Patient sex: M
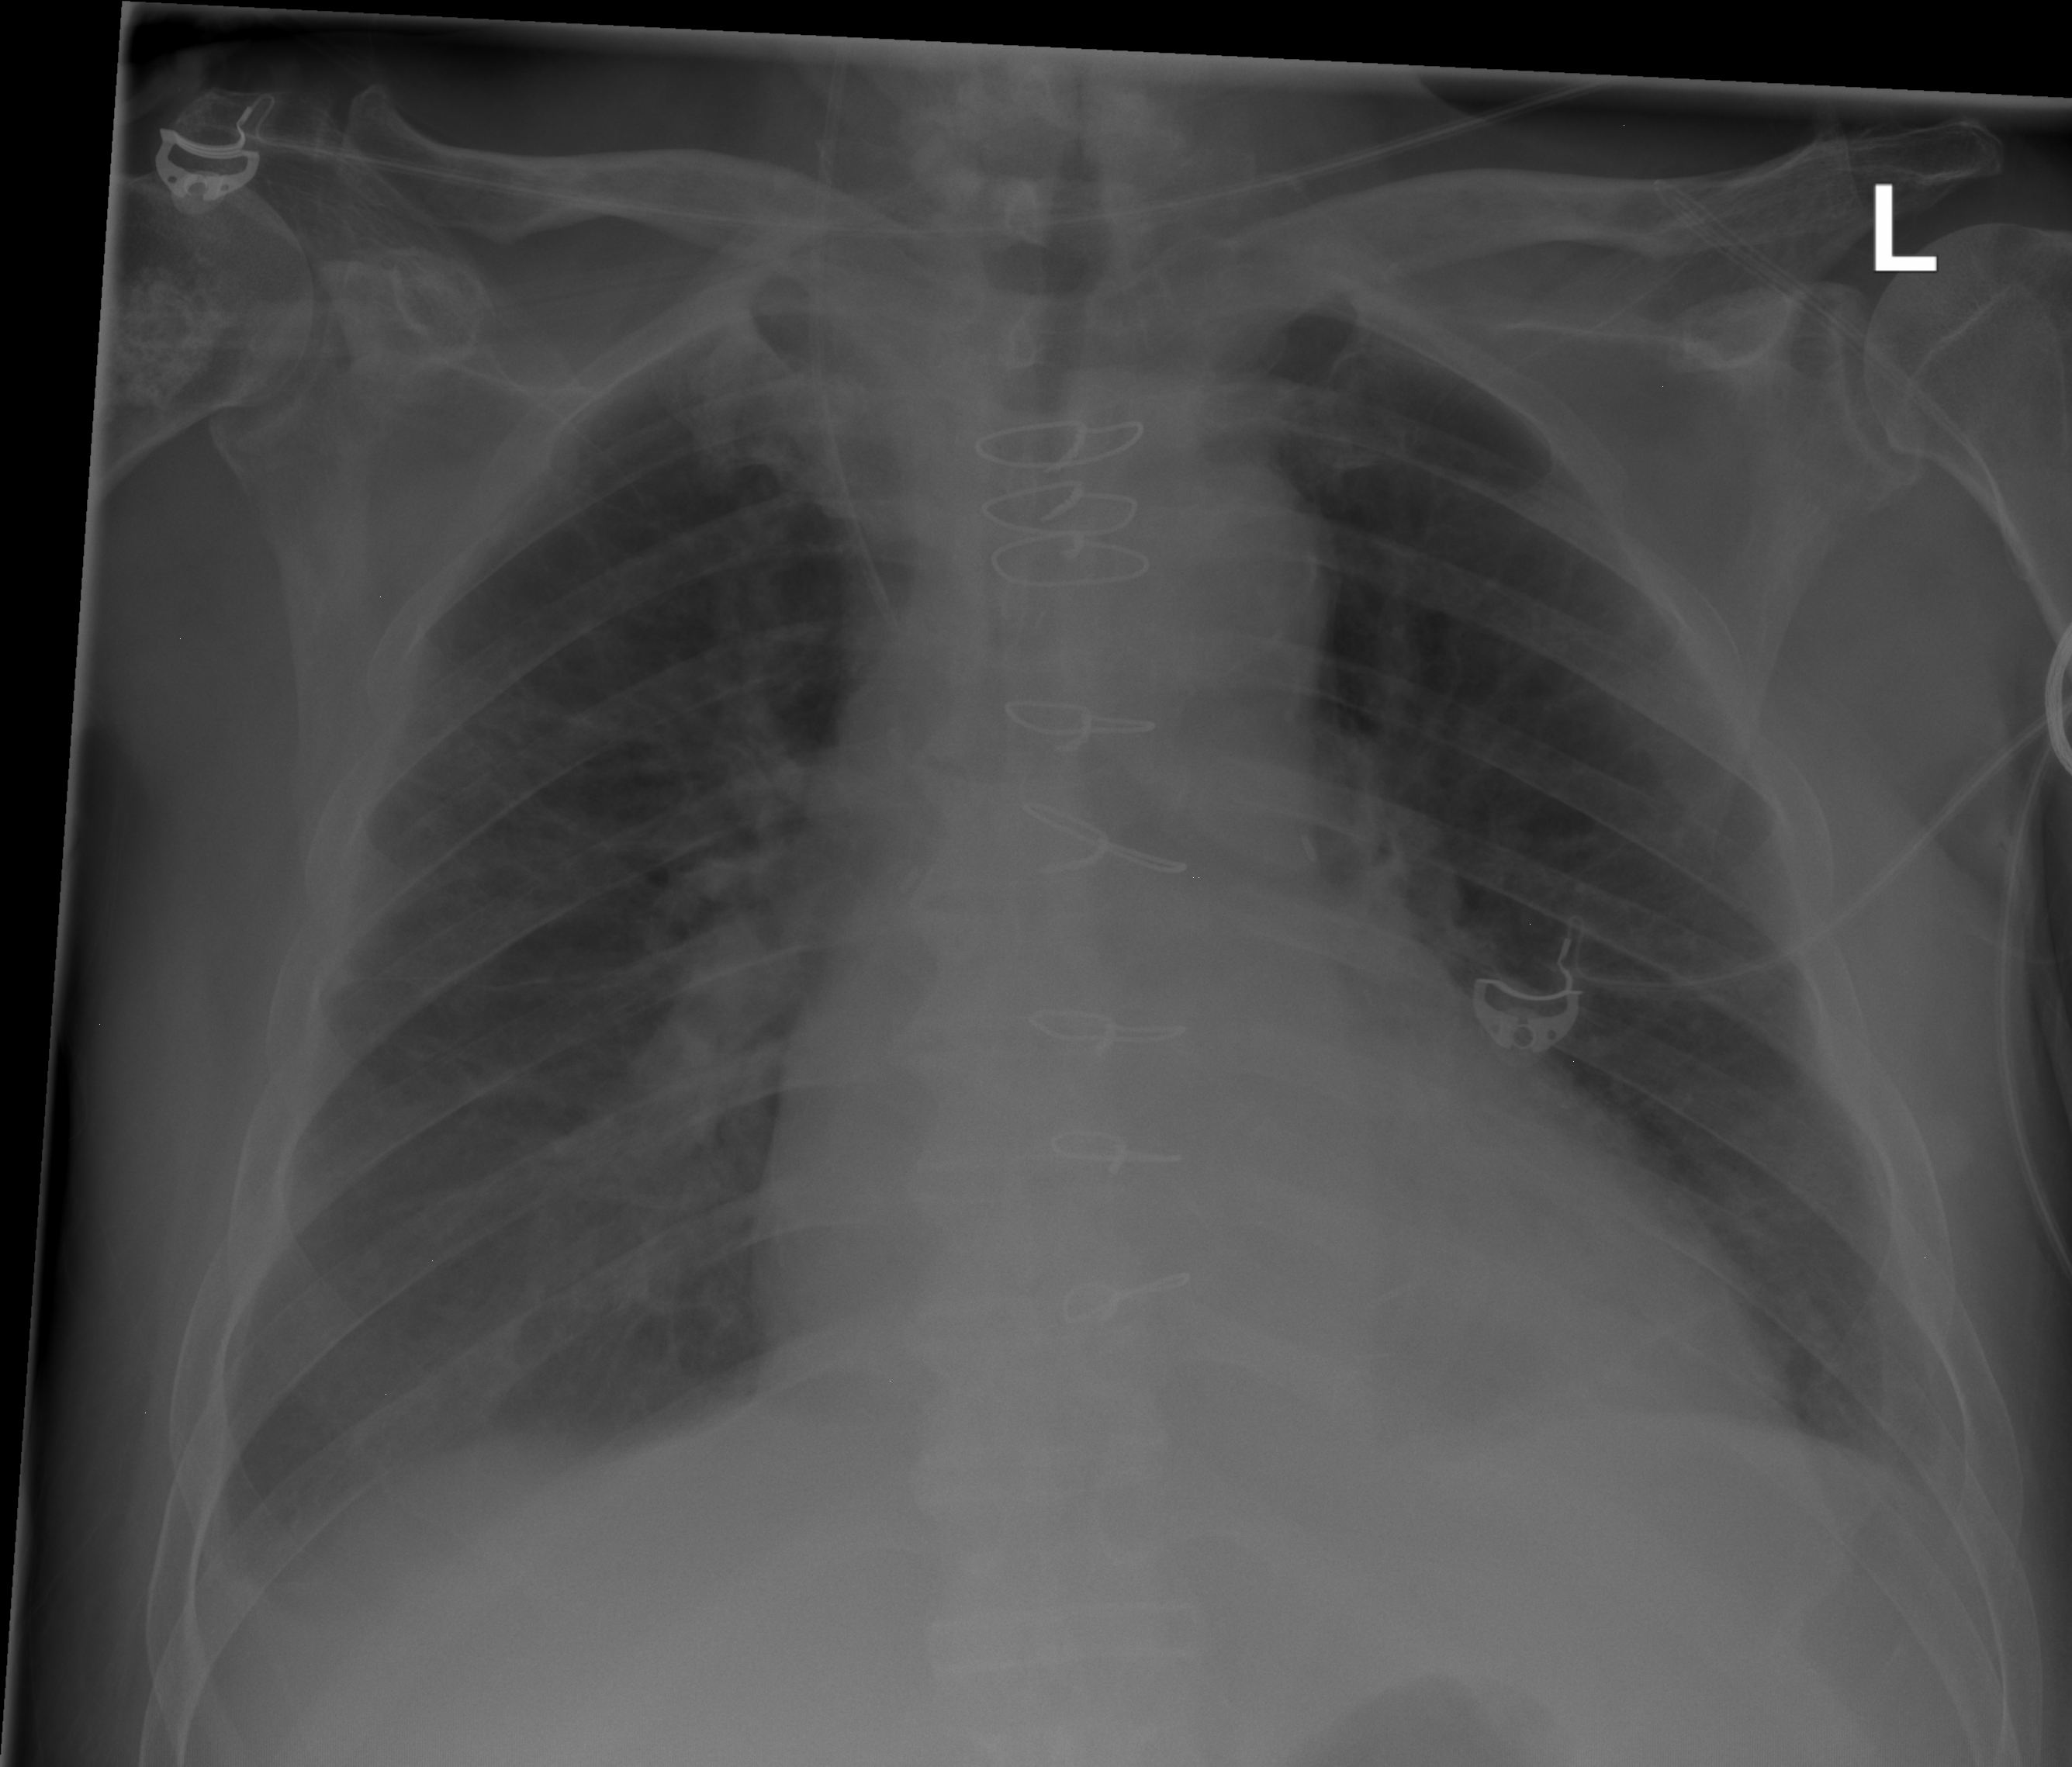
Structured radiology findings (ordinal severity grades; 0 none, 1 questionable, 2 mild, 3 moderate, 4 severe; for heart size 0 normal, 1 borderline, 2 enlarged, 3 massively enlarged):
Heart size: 2
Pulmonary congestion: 0
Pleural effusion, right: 2
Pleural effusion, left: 1
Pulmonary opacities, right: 1
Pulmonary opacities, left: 0
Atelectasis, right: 2
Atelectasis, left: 1